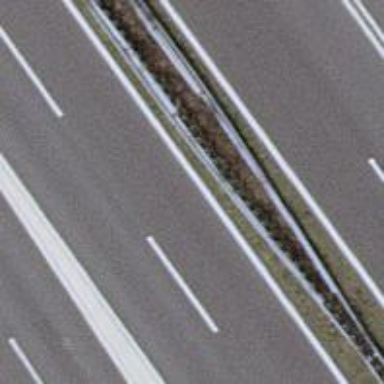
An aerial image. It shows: View of motorway.